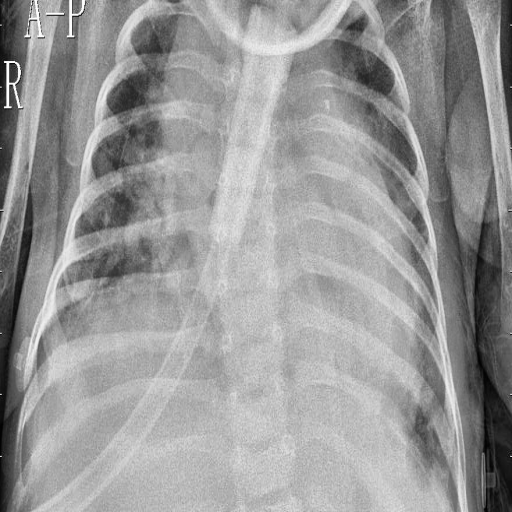
Finding: PNEUMONIA